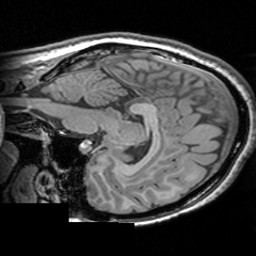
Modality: T1w
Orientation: sagittal
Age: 27
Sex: female
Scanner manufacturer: siemens
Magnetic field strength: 3 T
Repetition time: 1.63 s
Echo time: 0.00311 s